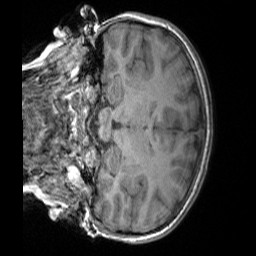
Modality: T1w
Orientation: coronal
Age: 8
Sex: female
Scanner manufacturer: siemens
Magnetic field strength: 3 T
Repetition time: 1.65 s
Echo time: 0.00203 s